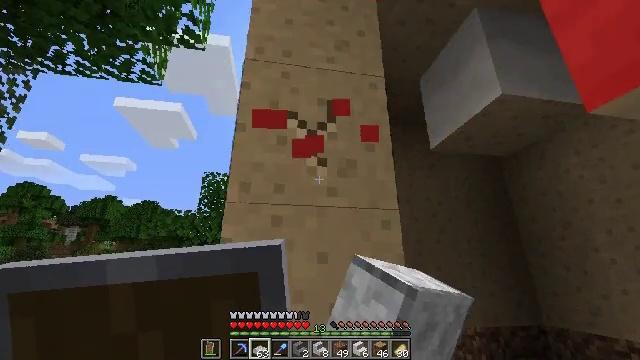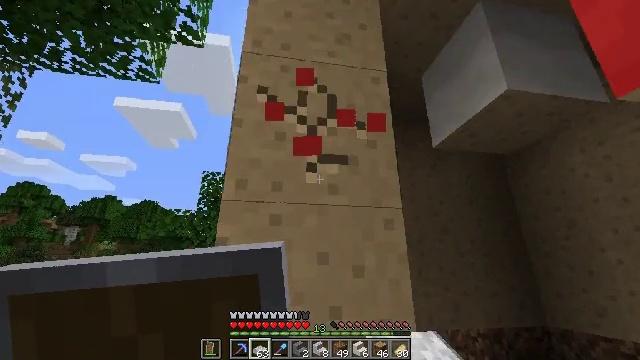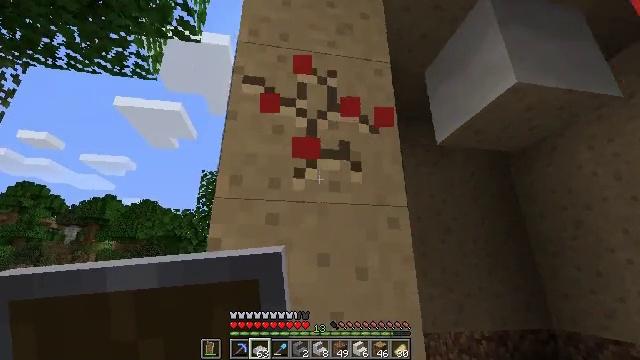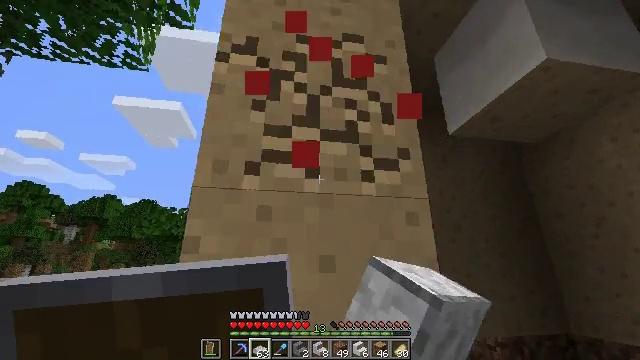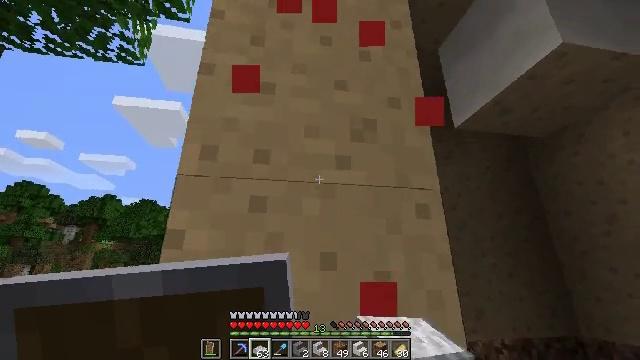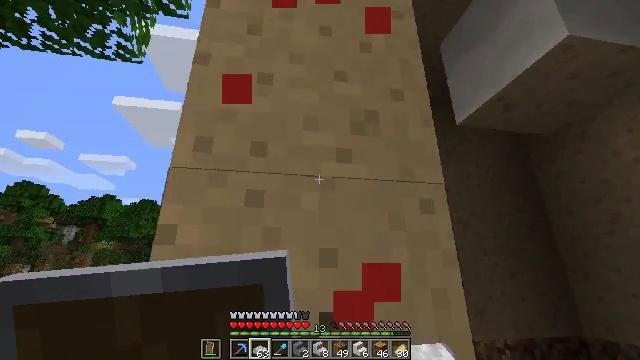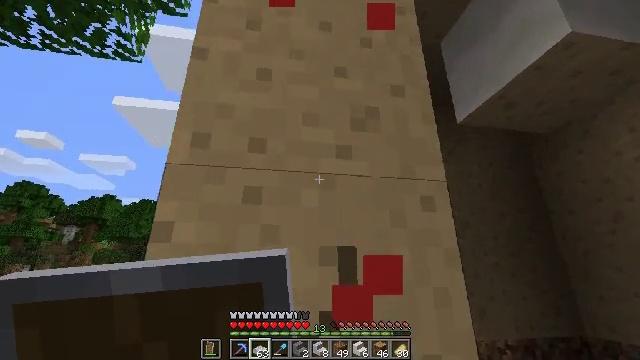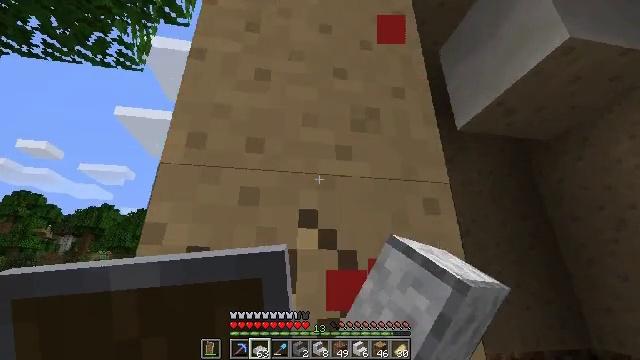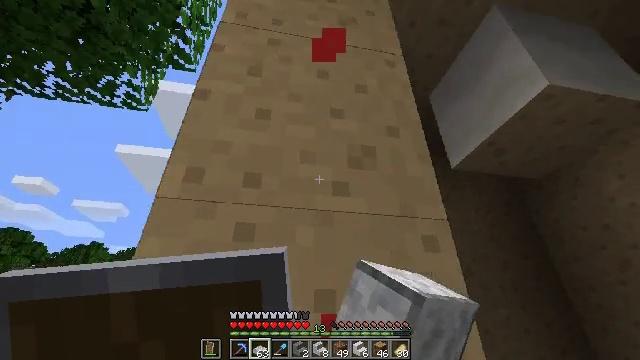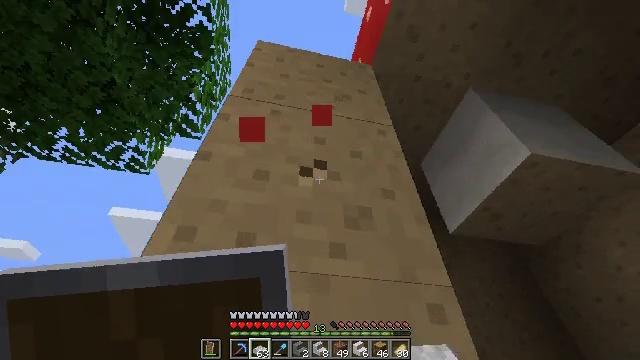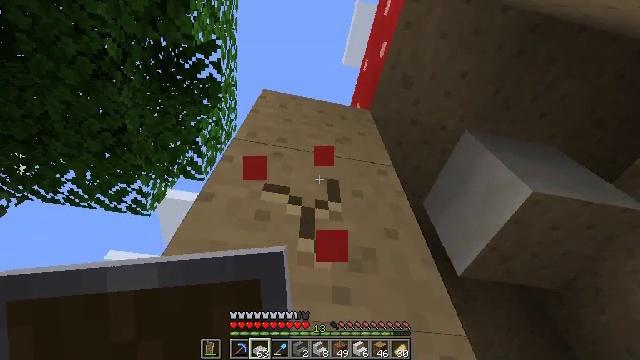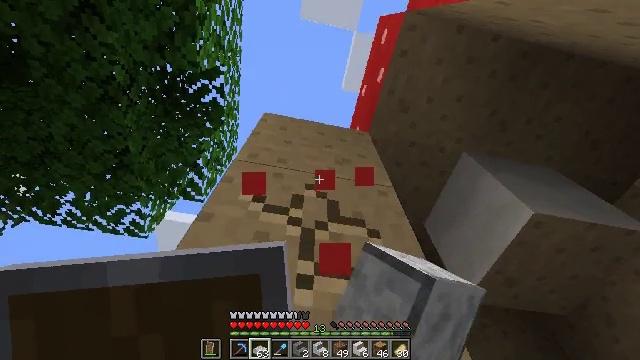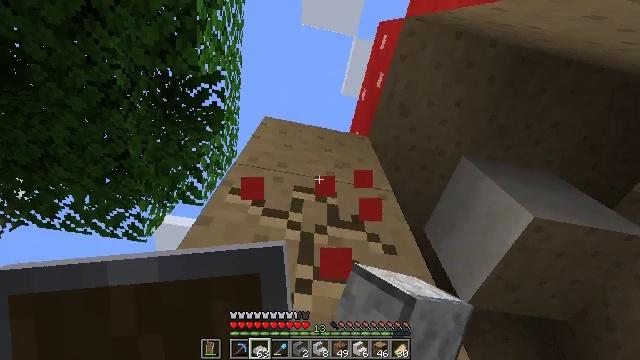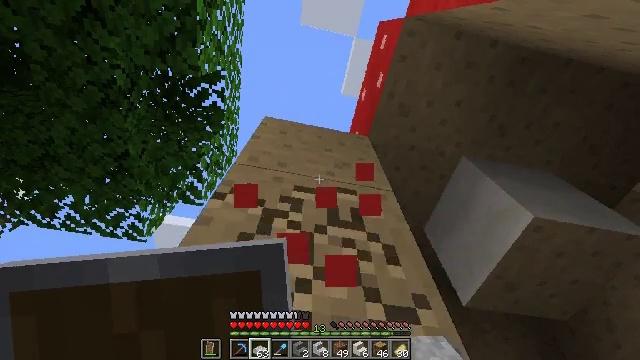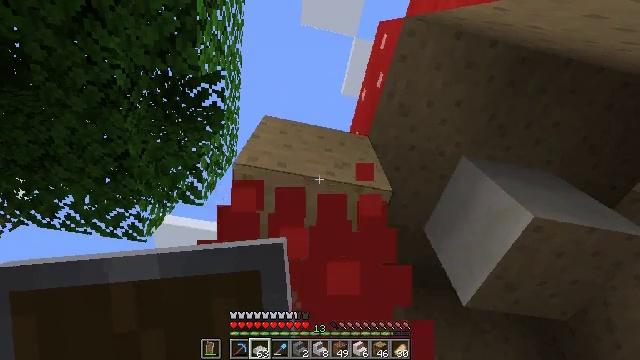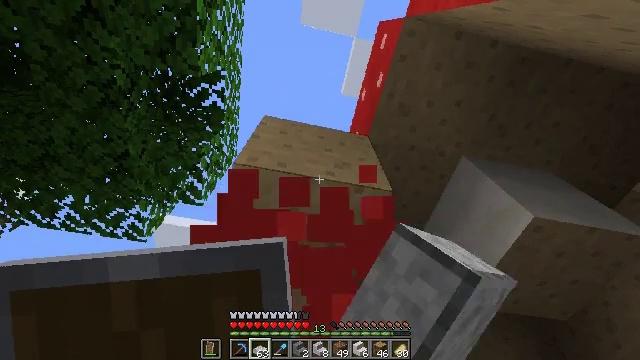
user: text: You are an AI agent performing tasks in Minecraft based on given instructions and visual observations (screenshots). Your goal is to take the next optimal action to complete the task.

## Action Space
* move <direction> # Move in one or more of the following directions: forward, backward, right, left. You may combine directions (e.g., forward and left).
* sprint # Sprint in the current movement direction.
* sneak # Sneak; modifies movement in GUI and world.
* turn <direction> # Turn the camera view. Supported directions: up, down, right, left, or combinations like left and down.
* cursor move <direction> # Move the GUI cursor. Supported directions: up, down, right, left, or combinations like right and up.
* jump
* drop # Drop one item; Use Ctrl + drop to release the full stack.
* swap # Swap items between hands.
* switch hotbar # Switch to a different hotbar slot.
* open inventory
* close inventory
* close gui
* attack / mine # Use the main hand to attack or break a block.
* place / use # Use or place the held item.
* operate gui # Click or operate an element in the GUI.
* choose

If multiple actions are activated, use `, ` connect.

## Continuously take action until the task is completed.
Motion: motion action
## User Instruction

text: Mine the red mushroom block in the forest.
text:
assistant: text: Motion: move forward, attack / mine
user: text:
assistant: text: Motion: move forward, attack / mine
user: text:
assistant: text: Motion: move forward, attack / mine
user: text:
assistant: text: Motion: attack / mine
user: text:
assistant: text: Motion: attack / mine
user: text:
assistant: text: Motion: attack / mine
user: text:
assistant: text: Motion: turn up, attack / mine
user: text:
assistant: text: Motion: turn up, attack / mine
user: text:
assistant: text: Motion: turn right and up, attack / mine
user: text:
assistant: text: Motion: turn up, attack / mine
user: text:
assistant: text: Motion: turn up, attack / mine
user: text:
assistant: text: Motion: attack / mine
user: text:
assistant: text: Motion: attack / mine
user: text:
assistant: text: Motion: attack / mine
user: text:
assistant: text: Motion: attack / mine
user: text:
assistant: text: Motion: attack / mine
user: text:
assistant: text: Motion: attack / mine
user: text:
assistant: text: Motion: attack / mine
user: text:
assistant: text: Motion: attack / mine
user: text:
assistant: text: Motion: attack / mine
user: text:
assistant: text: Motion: attack / mine
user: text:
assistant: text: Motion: attack / mine
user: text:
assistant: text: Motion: attack / mine
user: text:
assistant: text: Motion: attack / mine
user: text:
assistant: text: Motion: attack / mine
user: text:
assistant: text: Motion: attack / mine
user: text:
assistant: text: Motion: attack / mine
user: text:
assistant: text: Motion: turn left and down, attack / mine
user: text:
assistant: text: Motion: turn left and down, attack / mine
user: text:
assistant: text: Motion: turn down, attack / mine